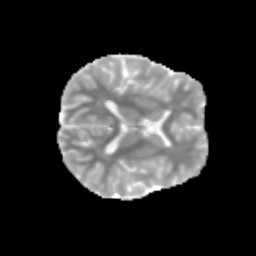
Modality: MD
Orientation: axial
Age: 13
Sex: female
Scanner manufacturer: siemens
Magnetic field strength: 3 T
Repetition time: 3.8 s
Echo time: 0.07 s